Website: macys
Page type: customer-info-address
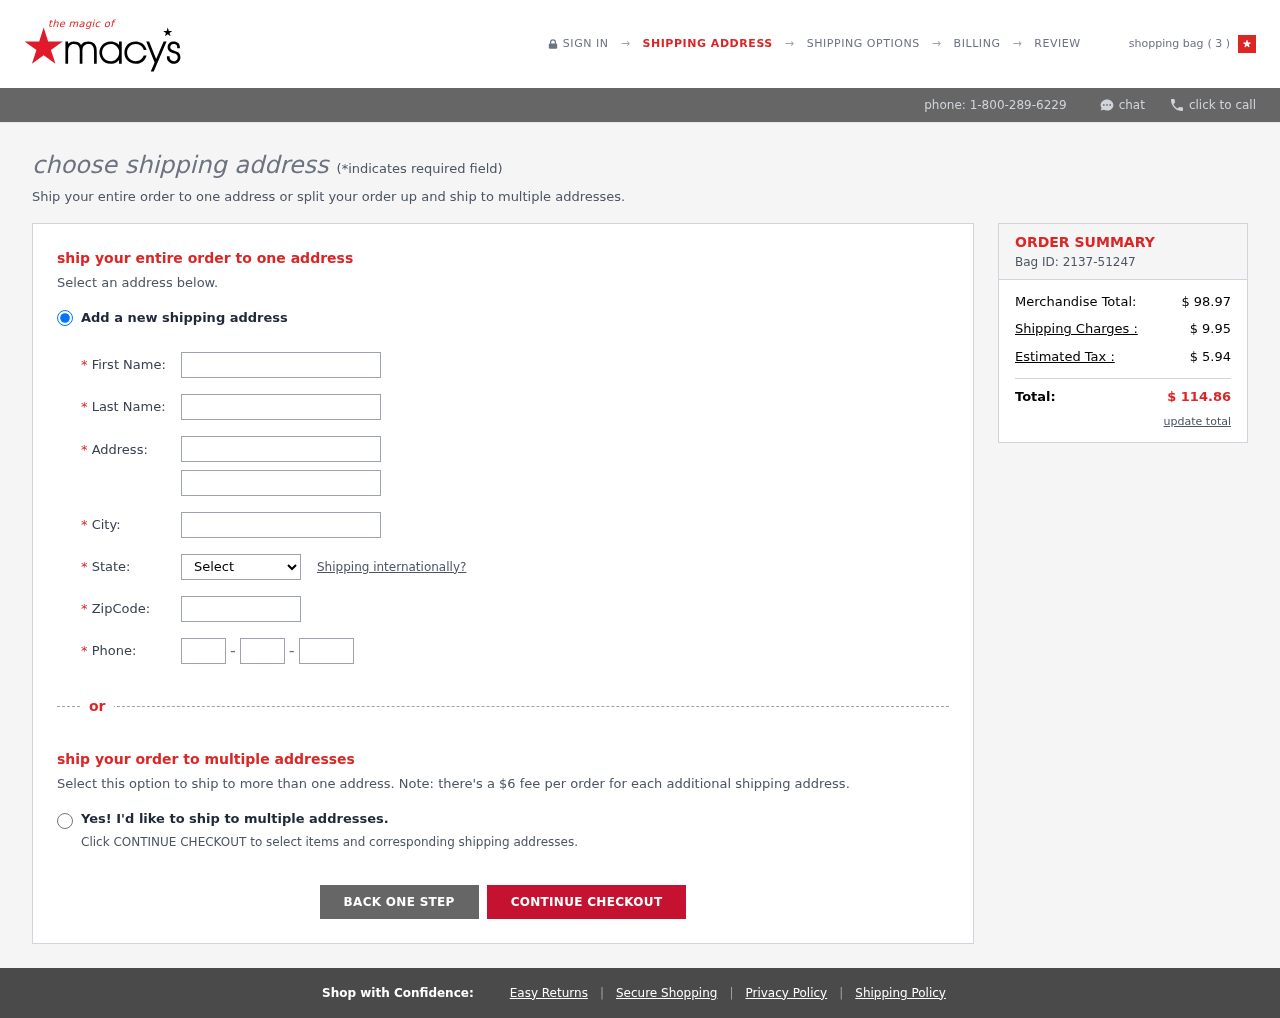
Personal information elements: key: PII_CITY
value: East Danielton
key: PII_FIRSTNAME
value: Bethany
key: PII_LASTNAME
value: Parker
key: PII_PHONE_AREA
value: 407
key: PII_PHONE_PREFIX
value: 211
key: PII_PHONE_SUFFIX
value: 2551
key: PII_POSTCODE
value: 62310
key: PII_STATE_ABBR
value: OR
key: PII_STREET
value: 2247 Weeks Meadows
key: PII_STREET2
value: Apt. 497
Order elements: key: ORDER_NUM_ITEMS
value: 3
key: ORDER_ID
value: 2137-51247
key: ORDER_SUBTOTAL
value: $ 98.97
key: ORDER_SHIPPING_COST
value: $ 9.95
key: ORDER_TAX
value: $ 5.94
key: ORDER_TOTAL
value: $ 114.86